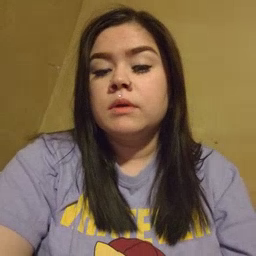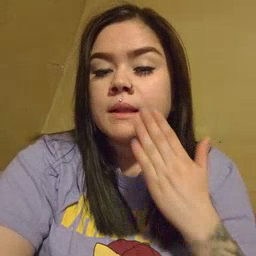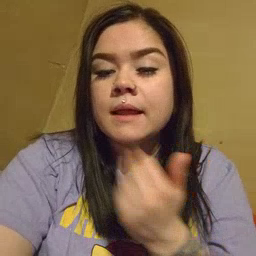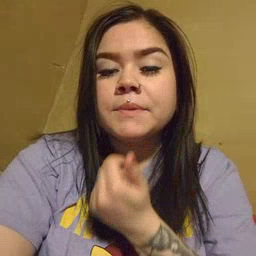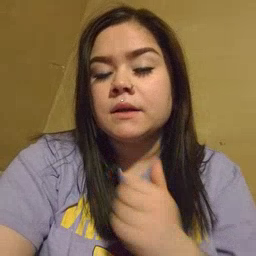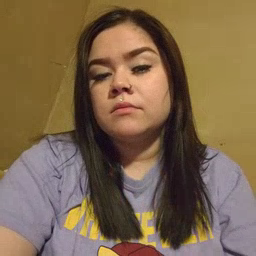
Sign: napkin